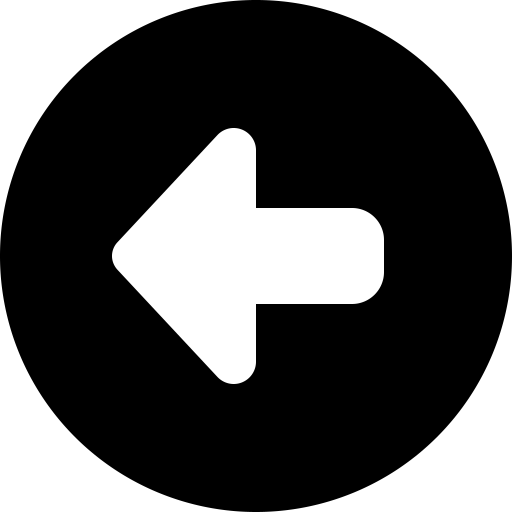
Tags: icon, FontAwesome, fa-icon, solid, circle, left